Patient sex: M
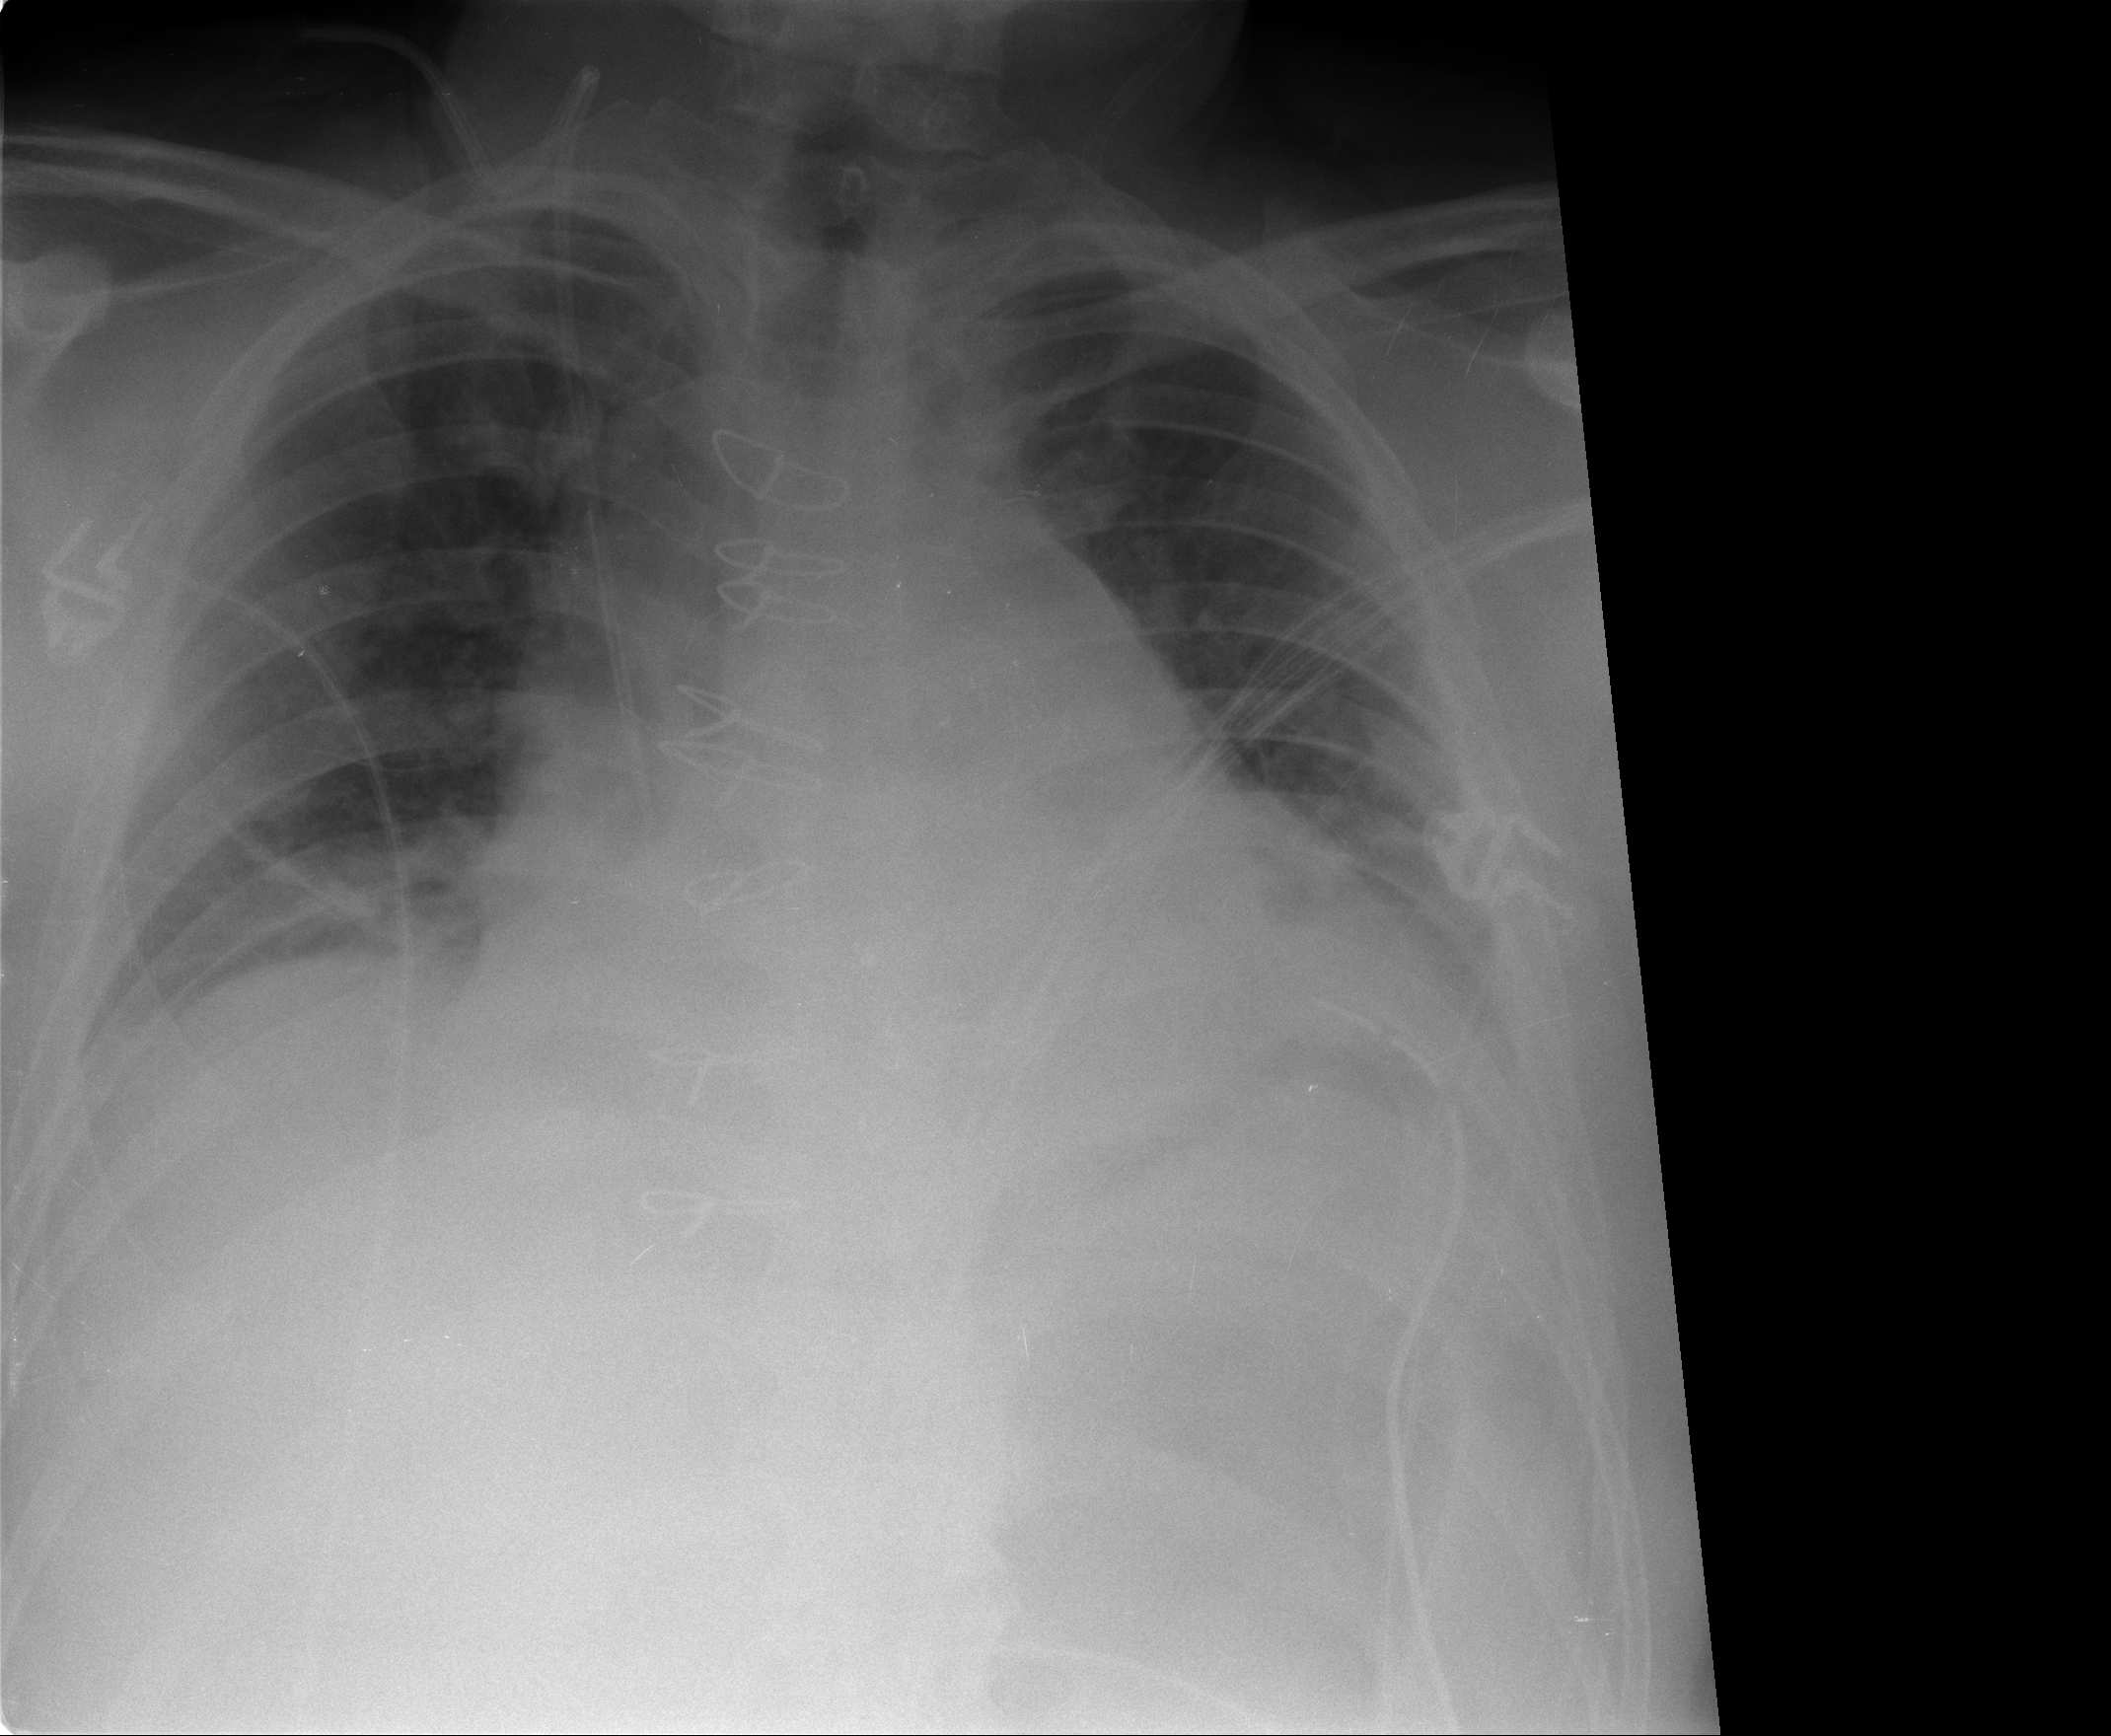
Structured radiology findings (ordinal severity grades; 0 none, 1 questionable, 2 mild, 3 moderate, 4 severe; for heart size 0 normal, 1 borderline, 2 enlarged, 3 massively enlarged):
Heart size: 3
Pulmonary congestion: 2
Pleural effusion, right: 0
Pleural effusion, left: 1
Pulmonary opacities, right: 0
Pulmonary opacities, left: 0
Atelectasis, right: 2
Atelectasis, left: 2